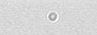
Label: camera_spot